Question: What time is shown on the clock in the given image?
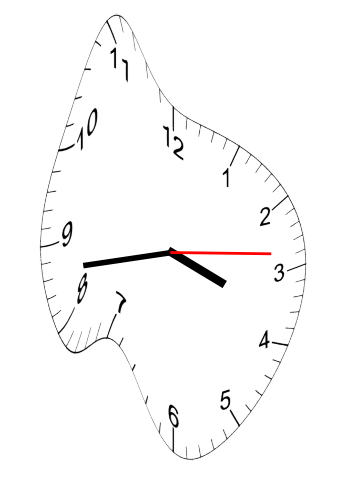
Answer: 03:43:14